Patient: sex M, age 17
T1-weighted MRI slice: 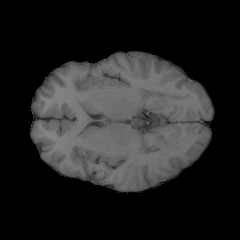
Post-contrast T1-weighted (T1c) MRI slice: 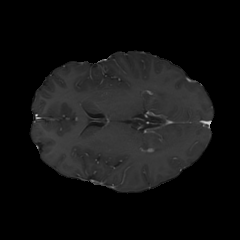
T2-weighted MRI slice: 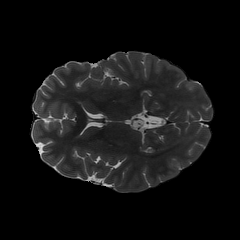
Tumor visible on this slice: no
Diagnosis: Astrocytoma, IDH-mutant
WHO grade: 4